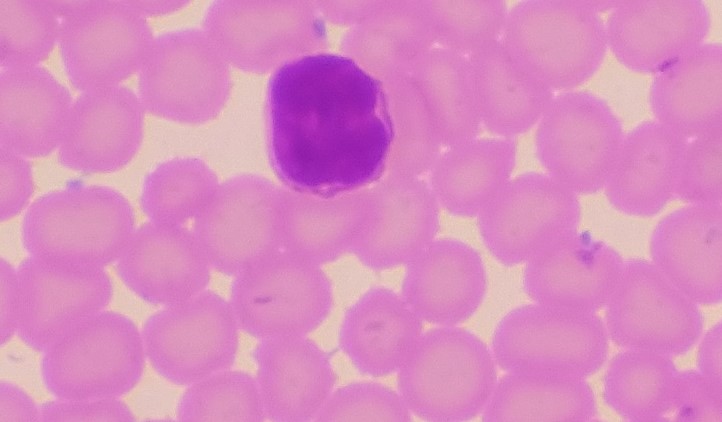
White blood cell type: Lymphocyte